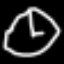
Label: clock